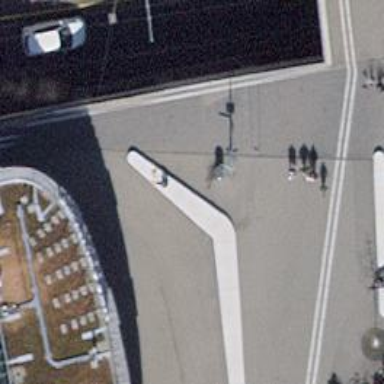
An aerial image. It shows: High mast lamp post.